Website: apple
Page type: review-order
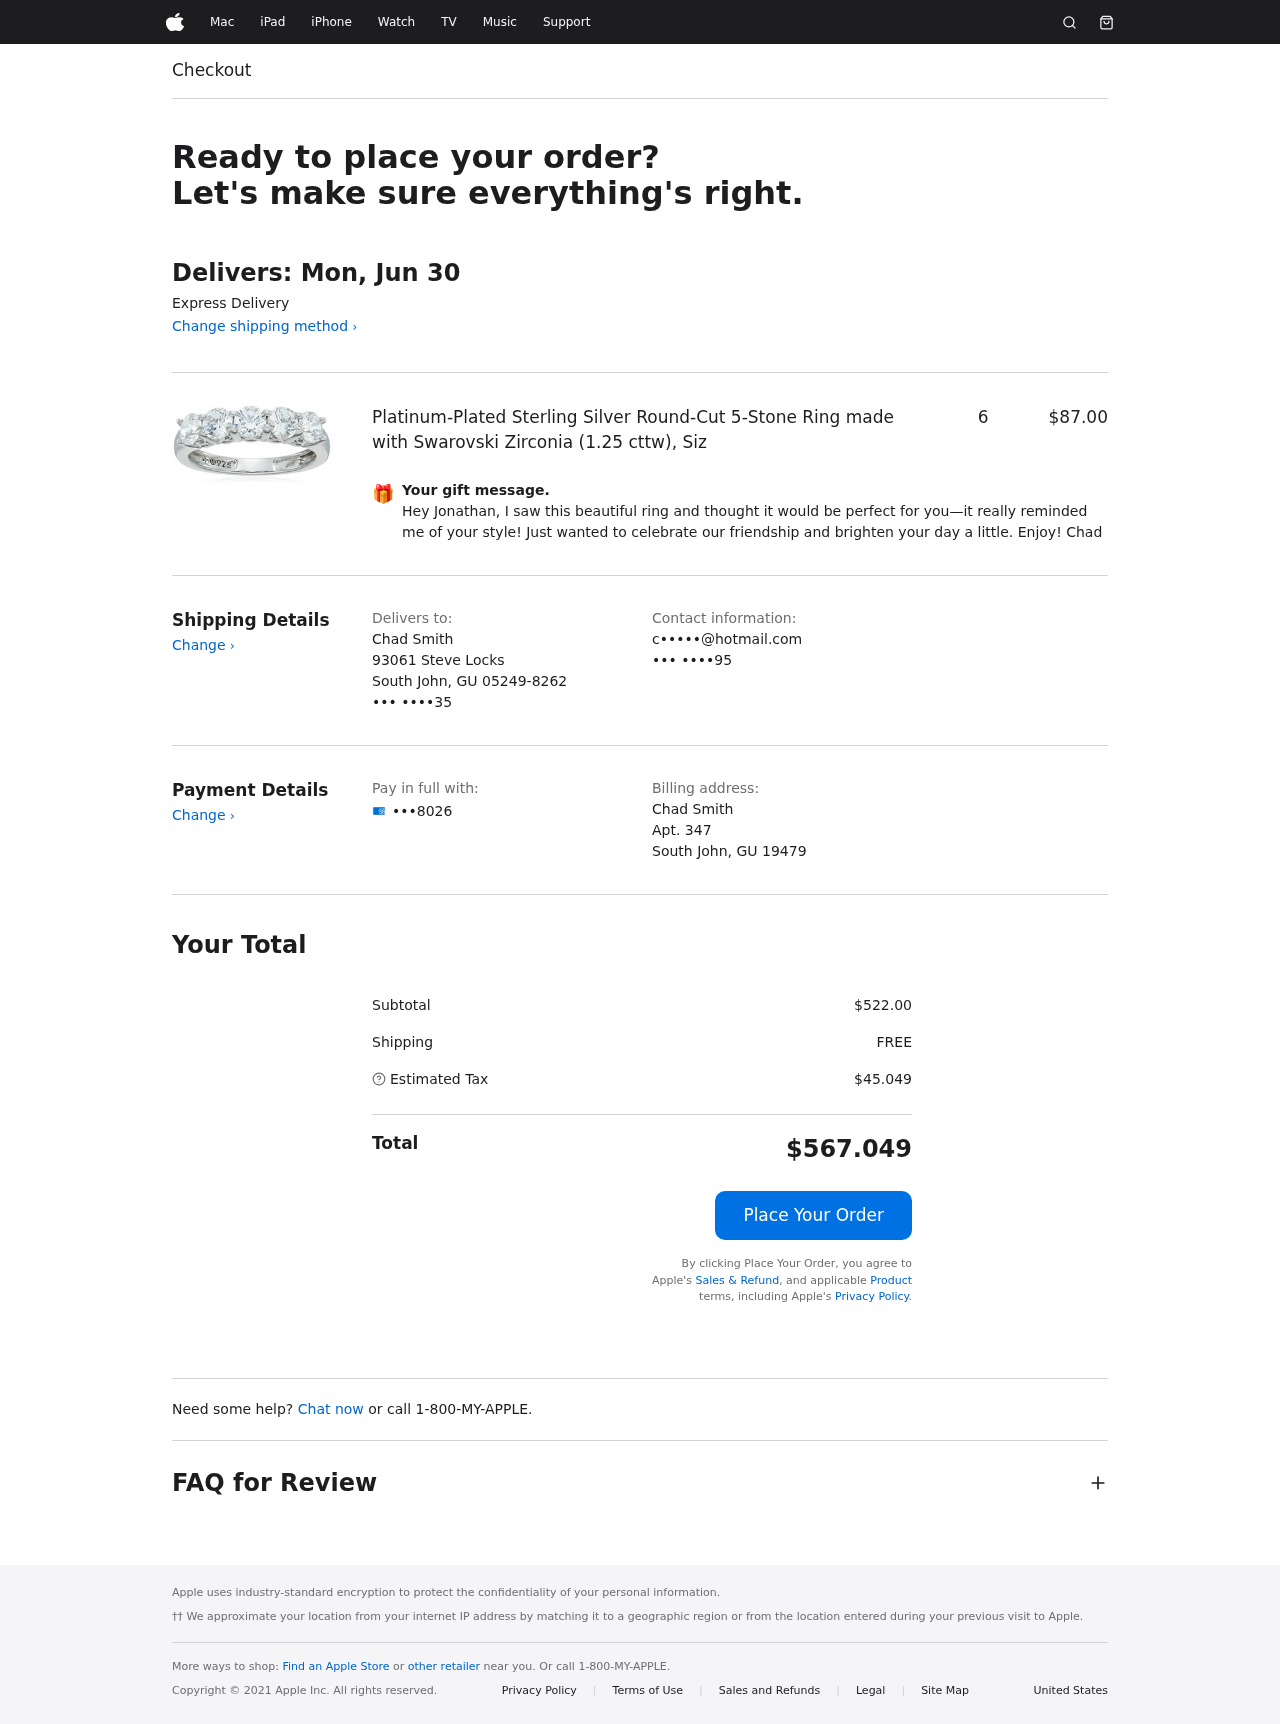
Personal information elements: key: PII_CARD_LAST4
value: •••8026
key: PII_CITY
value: South John
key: PII_EMAIL
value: c•••••@hotmail.com
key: PII_FULLNAME
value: Chad Smith
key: PII_GIFT_MESSAGE
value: Hey Jonathan, I saw this beautiful ring and thought it would be perfect for you—it really reminded me of your style! Just wanted to celebrate our friendship and brighten your day a little. Enjoy! Chad
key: PII_PHONE
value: ••• ••••35
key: PII_PHONE_ALT
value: ••• ••••95
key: PII_POSTCODE2
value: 19479
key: PII_POSTCODE_FULL
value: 05249-8262
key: PII_STATE_ABBR
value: GU
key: PII_STREET
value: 93061 Steve Locks
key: PII_STREET2
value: Apt. 347
Product elements: key: PRODUCT1_NAME
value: Platinum-Plated Sterling Silver Round-Cut 5-Stone Ring made with Swarovski Zirconia (1.25 cttw), Siz
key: PRODUCT1_PRICE
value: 87
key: PRODUCT1_QUANTITY
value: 6
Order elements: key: ORDER_DELIVERY_DATE
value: Delivers: Mon, Jun 30
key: ORDER_SUBTOTAL
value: $522.00
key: ORDER_SHIPPING_COST
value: FREE
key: ORDER_TAX
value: $45.049
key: ORDER_TOTAL
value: $567.049